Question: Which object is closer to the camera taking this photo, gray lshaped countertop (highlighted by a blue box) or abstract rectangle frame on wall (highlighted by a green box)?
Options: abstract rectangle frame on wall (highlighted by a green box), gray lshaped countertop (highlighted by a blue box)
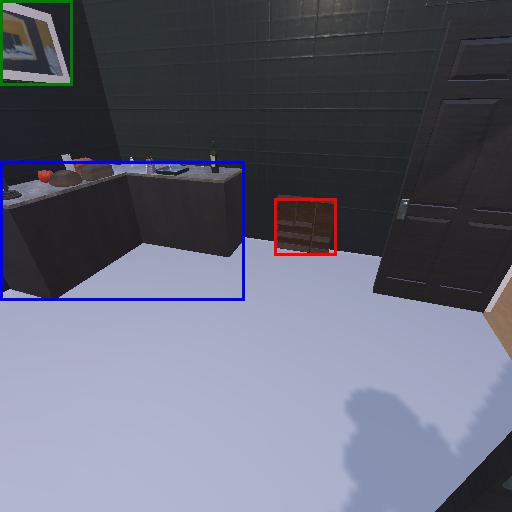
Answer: abstract rectangle frame on wall (highlighted by a green box)